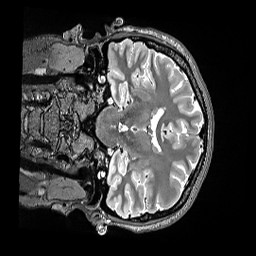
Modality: T2w
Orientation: coronal
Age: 29
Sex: female
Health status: ill
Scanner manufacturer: siemens
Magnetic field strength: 3 T
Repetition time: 3.2 s
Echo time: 0.564 s